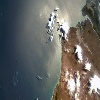
Label: water